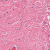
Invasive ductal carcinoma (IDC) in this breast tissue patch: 0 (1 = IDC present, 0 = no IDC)